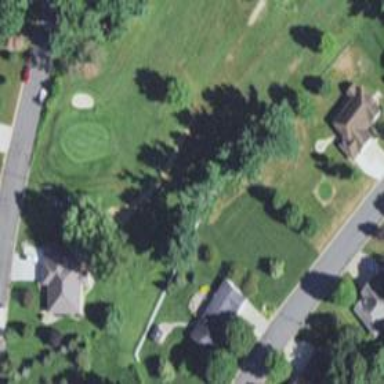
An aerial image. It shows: Golf tee.